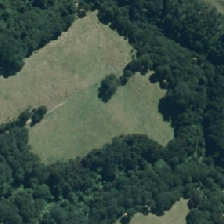
Land cover: low_producing_grassland